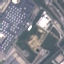
Land use / land cover: Industrial